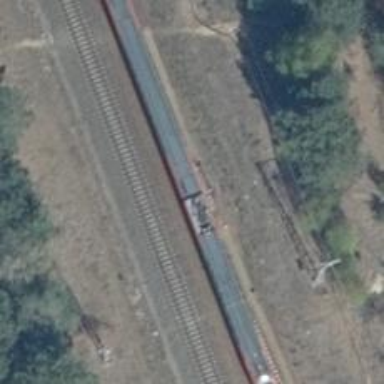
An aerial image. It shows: Railway switch.